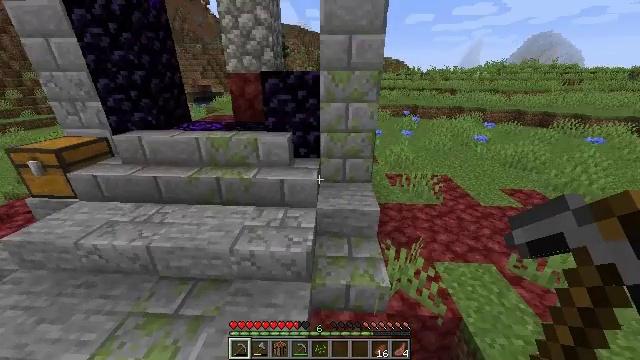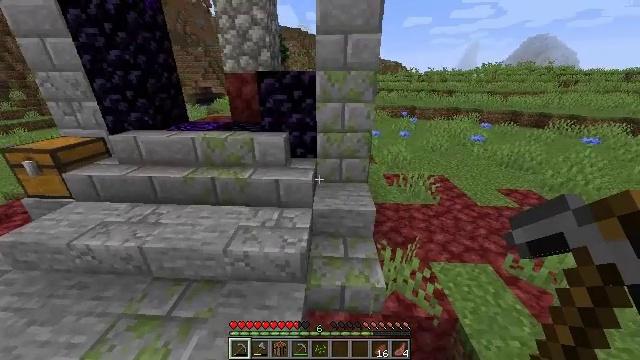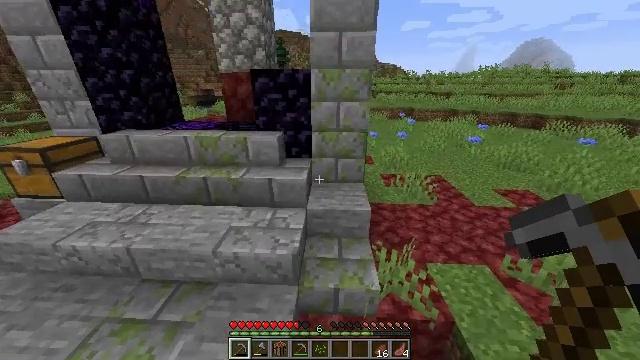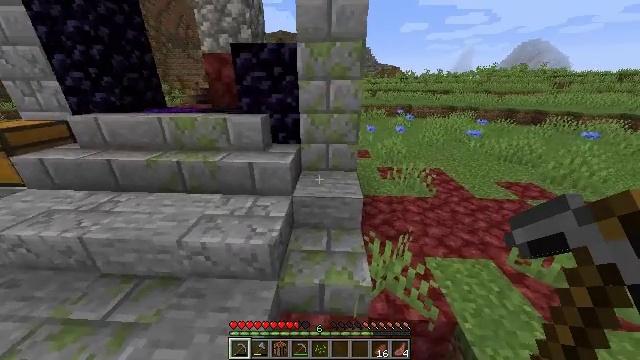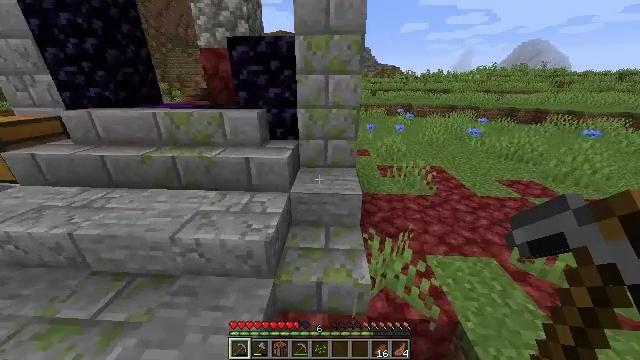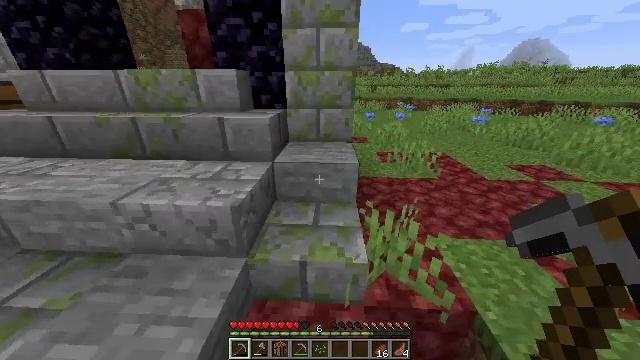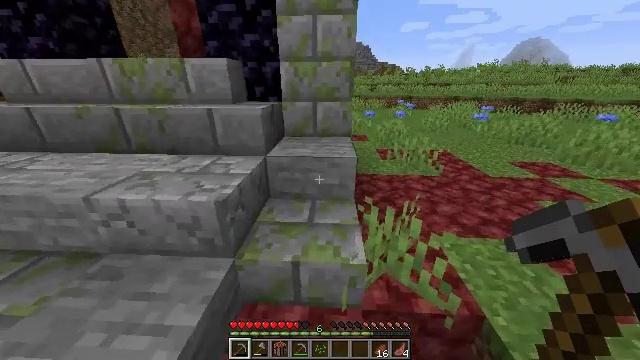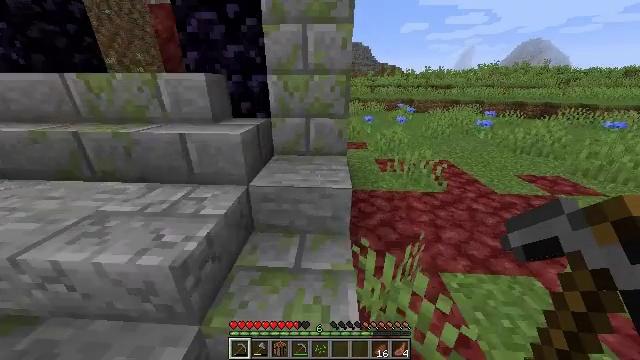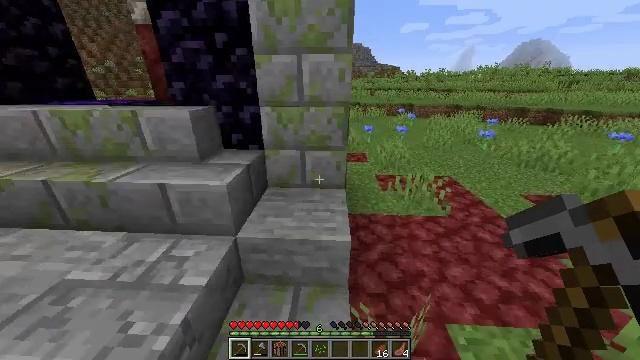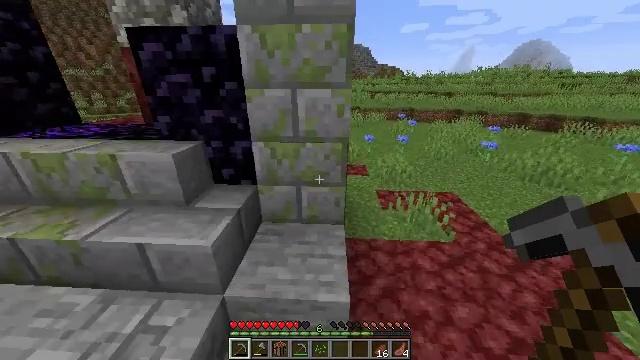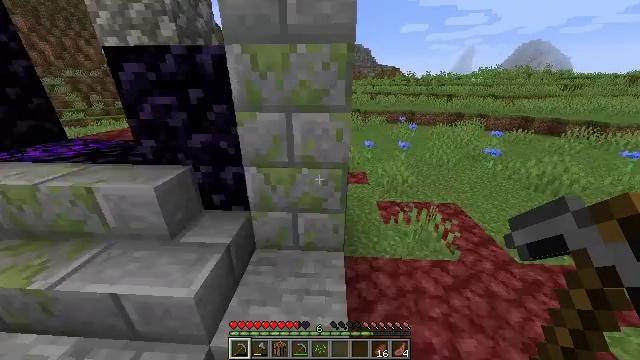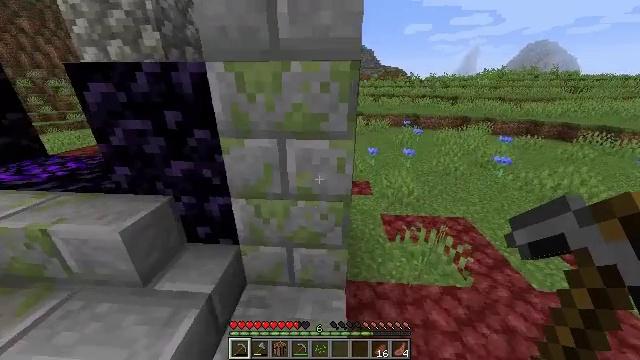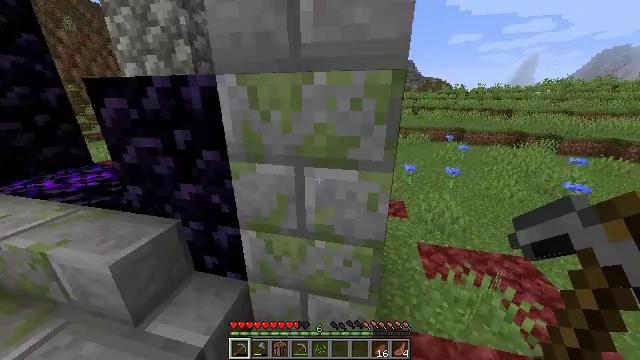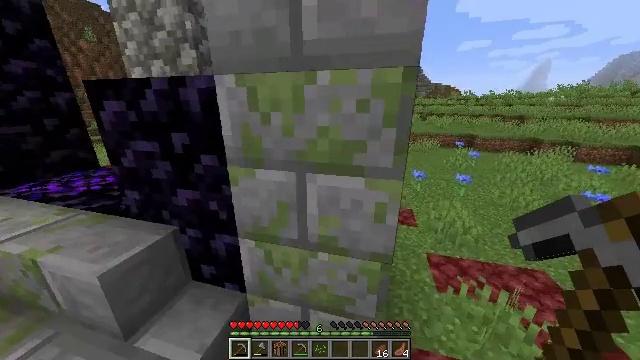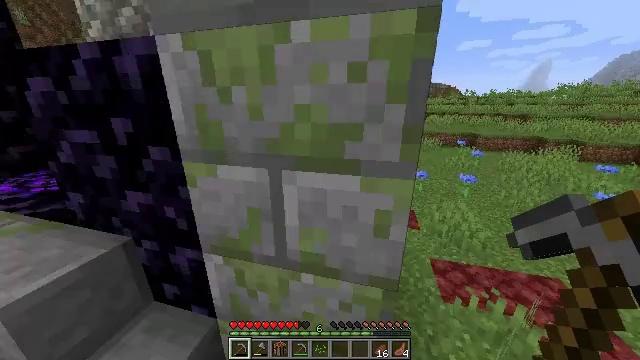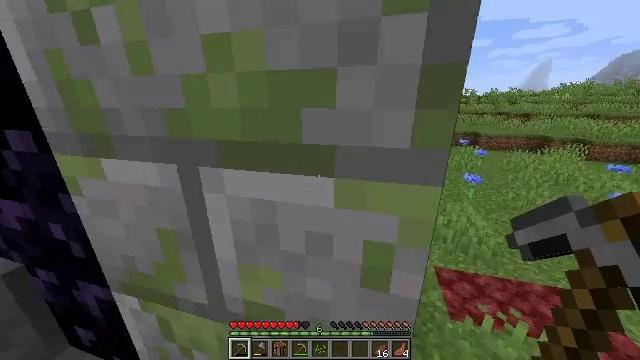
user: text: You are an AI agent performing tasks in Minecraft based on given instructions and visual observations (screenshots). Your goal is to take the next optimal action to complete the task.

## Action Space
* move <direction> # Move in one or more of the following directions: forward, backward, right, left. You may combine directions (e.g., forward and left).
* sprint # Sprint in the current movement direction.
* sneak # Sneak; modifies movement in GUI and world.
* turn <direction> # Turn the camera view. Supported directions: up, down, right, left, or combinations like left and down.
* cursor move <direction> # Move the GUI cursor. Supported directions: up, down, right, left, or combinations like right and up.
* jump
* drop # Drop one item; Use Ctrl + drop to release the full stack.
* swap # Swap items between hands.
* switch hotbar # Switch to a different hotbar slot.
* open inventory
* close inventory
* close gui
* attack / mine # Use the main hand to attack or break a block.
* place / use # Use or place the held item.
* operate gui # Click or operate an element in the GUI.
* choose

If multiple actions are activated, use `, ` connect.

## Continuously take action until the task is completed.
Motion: motion action
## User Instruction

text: Collect mossy stone bricks for building.
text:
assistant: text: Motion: move forward and move right, sprint
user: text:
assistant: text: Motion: move forward, sprint, jump
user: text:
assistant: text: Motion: move forward, sprint, jump
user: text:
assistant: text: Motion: move forward, sprint, jump
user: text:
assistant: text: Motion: move forward, sprint, jump
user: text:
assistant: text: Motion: move forward, sprint, jump
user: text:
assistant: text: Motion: move forward, sprint, jump
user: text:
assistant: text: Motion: move forward, sprint, jump
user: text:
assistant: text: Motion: move forward, sprint, jump
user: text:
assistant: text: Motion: move forward, sprint, jump
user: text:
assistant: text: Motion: move forward, sprint, jump
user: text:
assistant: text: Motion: move forward, sprint, turn left and up, jump
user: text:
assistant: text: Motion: move forward, sprint, turn left and up, jump
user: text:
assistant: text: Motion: move forward and move right, sprint, jump
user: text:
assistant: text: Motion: move forward and move right, sprint, jump
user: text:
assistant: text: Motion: move forward and move right, sprint, jump
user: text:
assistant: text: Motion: move forward and move right, sprint, turn left, jump
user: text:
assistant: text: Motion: move forward and move right, sprint, turn left and up
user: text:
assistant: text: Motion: move right, turn left and up
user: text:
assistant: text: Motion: move right, turn left and up
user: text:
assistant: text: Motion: move back and move right
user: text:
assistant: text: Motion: move back and move right, turn left and up
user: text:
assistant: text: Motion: move back and move right, turn left and up
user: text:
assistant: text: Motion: move back and move right, turn left
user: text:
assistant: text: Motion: move back and move right
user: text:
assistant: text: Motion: move back and move right
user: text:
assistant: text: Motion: move back and move right
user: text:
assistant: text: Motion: move back and move right
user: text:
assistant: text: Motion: move back and move right, turn right and up
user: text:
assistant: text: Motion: move back and move right, turn right and up